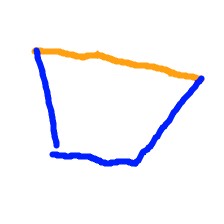
Shape: trapezoid